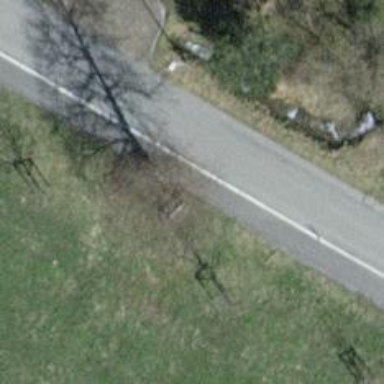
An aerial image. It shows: Wayside shrine.